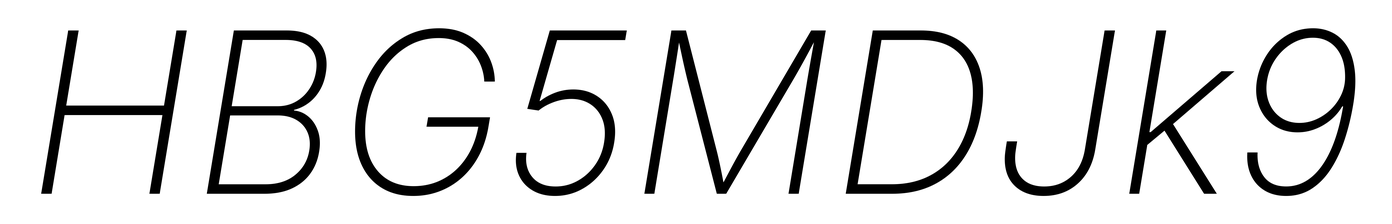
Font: Inter-Italic_ExtraLight_Italic